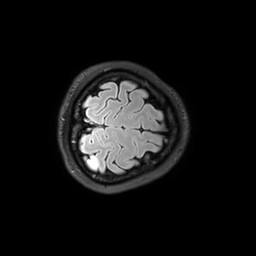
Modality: FLAIR
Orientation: axial
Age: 55
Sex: female
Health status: ill
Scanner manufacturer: philips
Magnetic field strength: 3 T
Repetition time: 4.8 s
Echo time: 0.3067 s